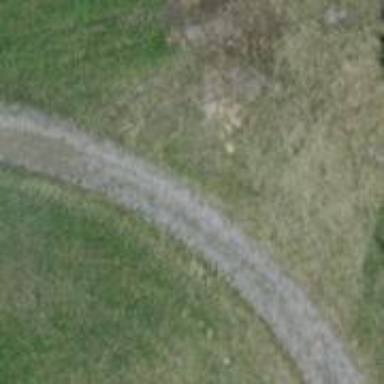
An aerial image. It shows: Bridleway with fine gravel surface.